Question: My AngularJS app was working fine before updating Angular Fire from 0.0.0 to 0.9.2. and now I'm getting this nasty Unknown Provider error

I am using and .
Why is this happening?
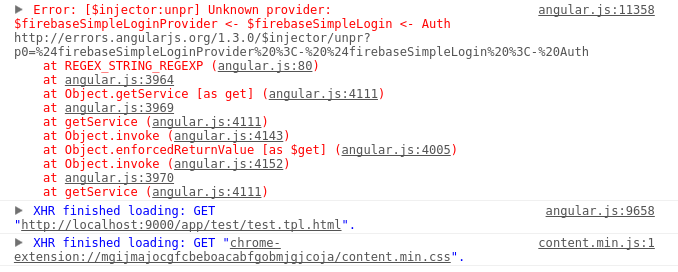
Answer: You're injecting '$firebaseSimpleLogin' which was deprecated as of 0.9.0.
Use '$firebaseAuth' instead. It has new API, so I'd recommend reading the docs.